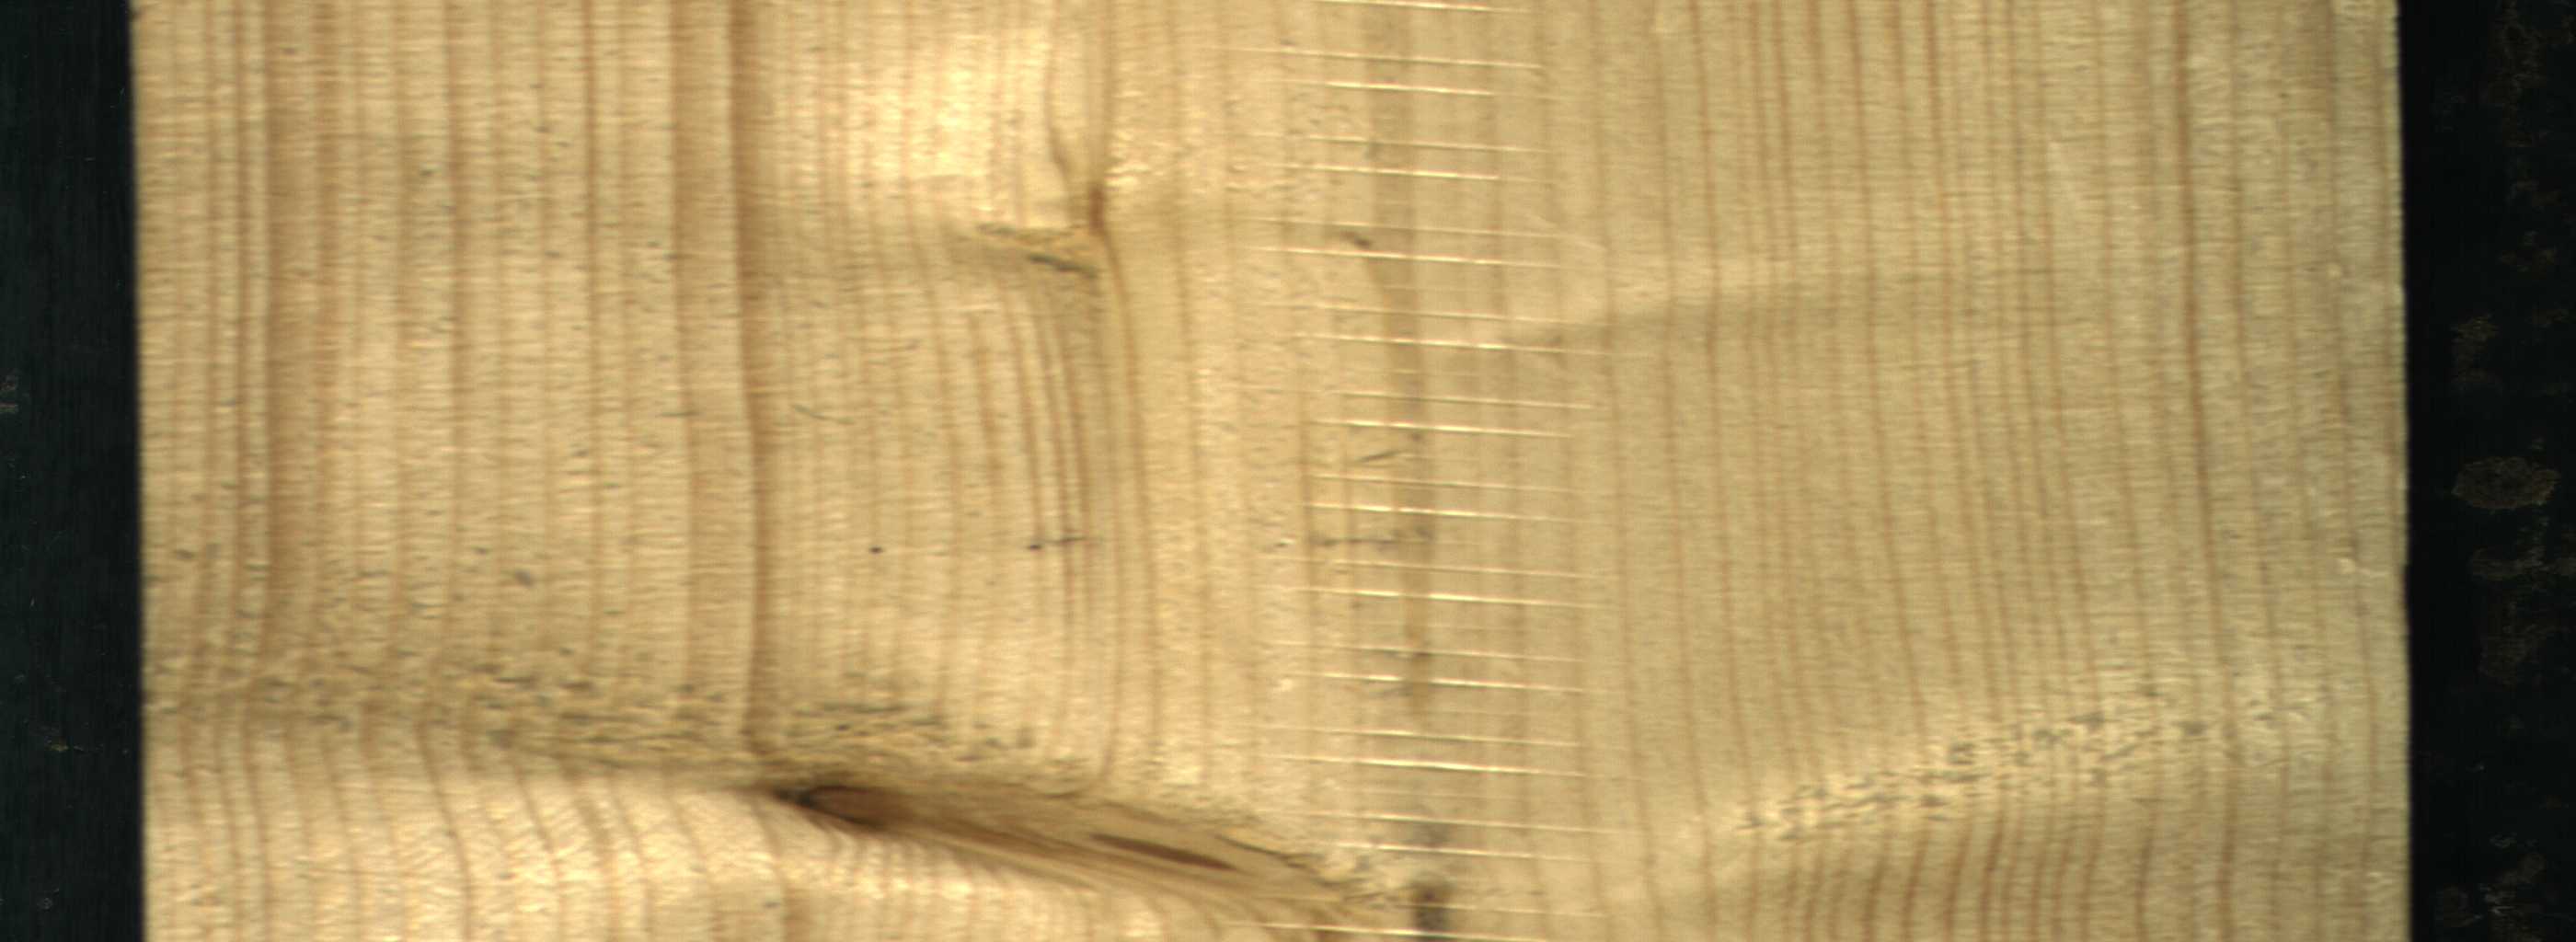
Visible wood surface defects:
Marrow
Live_Knot